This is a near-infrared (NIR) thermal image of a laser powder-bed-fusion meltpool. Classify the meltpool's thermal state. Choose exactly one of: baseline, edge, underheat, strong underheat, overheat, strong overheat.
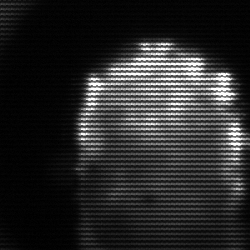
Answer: baseline